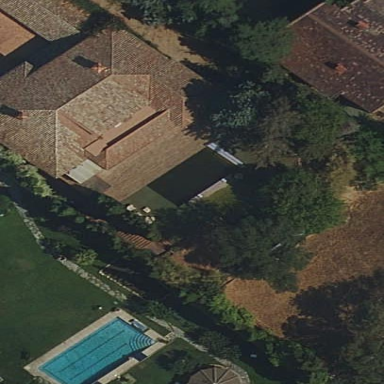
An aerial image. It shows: Swimming pool located in leisure land.